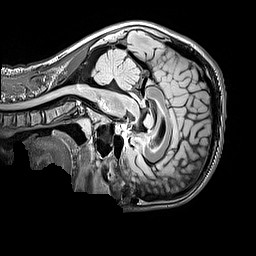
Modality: FLAIR
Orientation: sagittal
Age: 12
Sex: male
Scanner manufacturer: siemens
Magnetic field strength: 3 T
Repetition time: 5 s
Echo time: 0.388 s